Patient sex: M
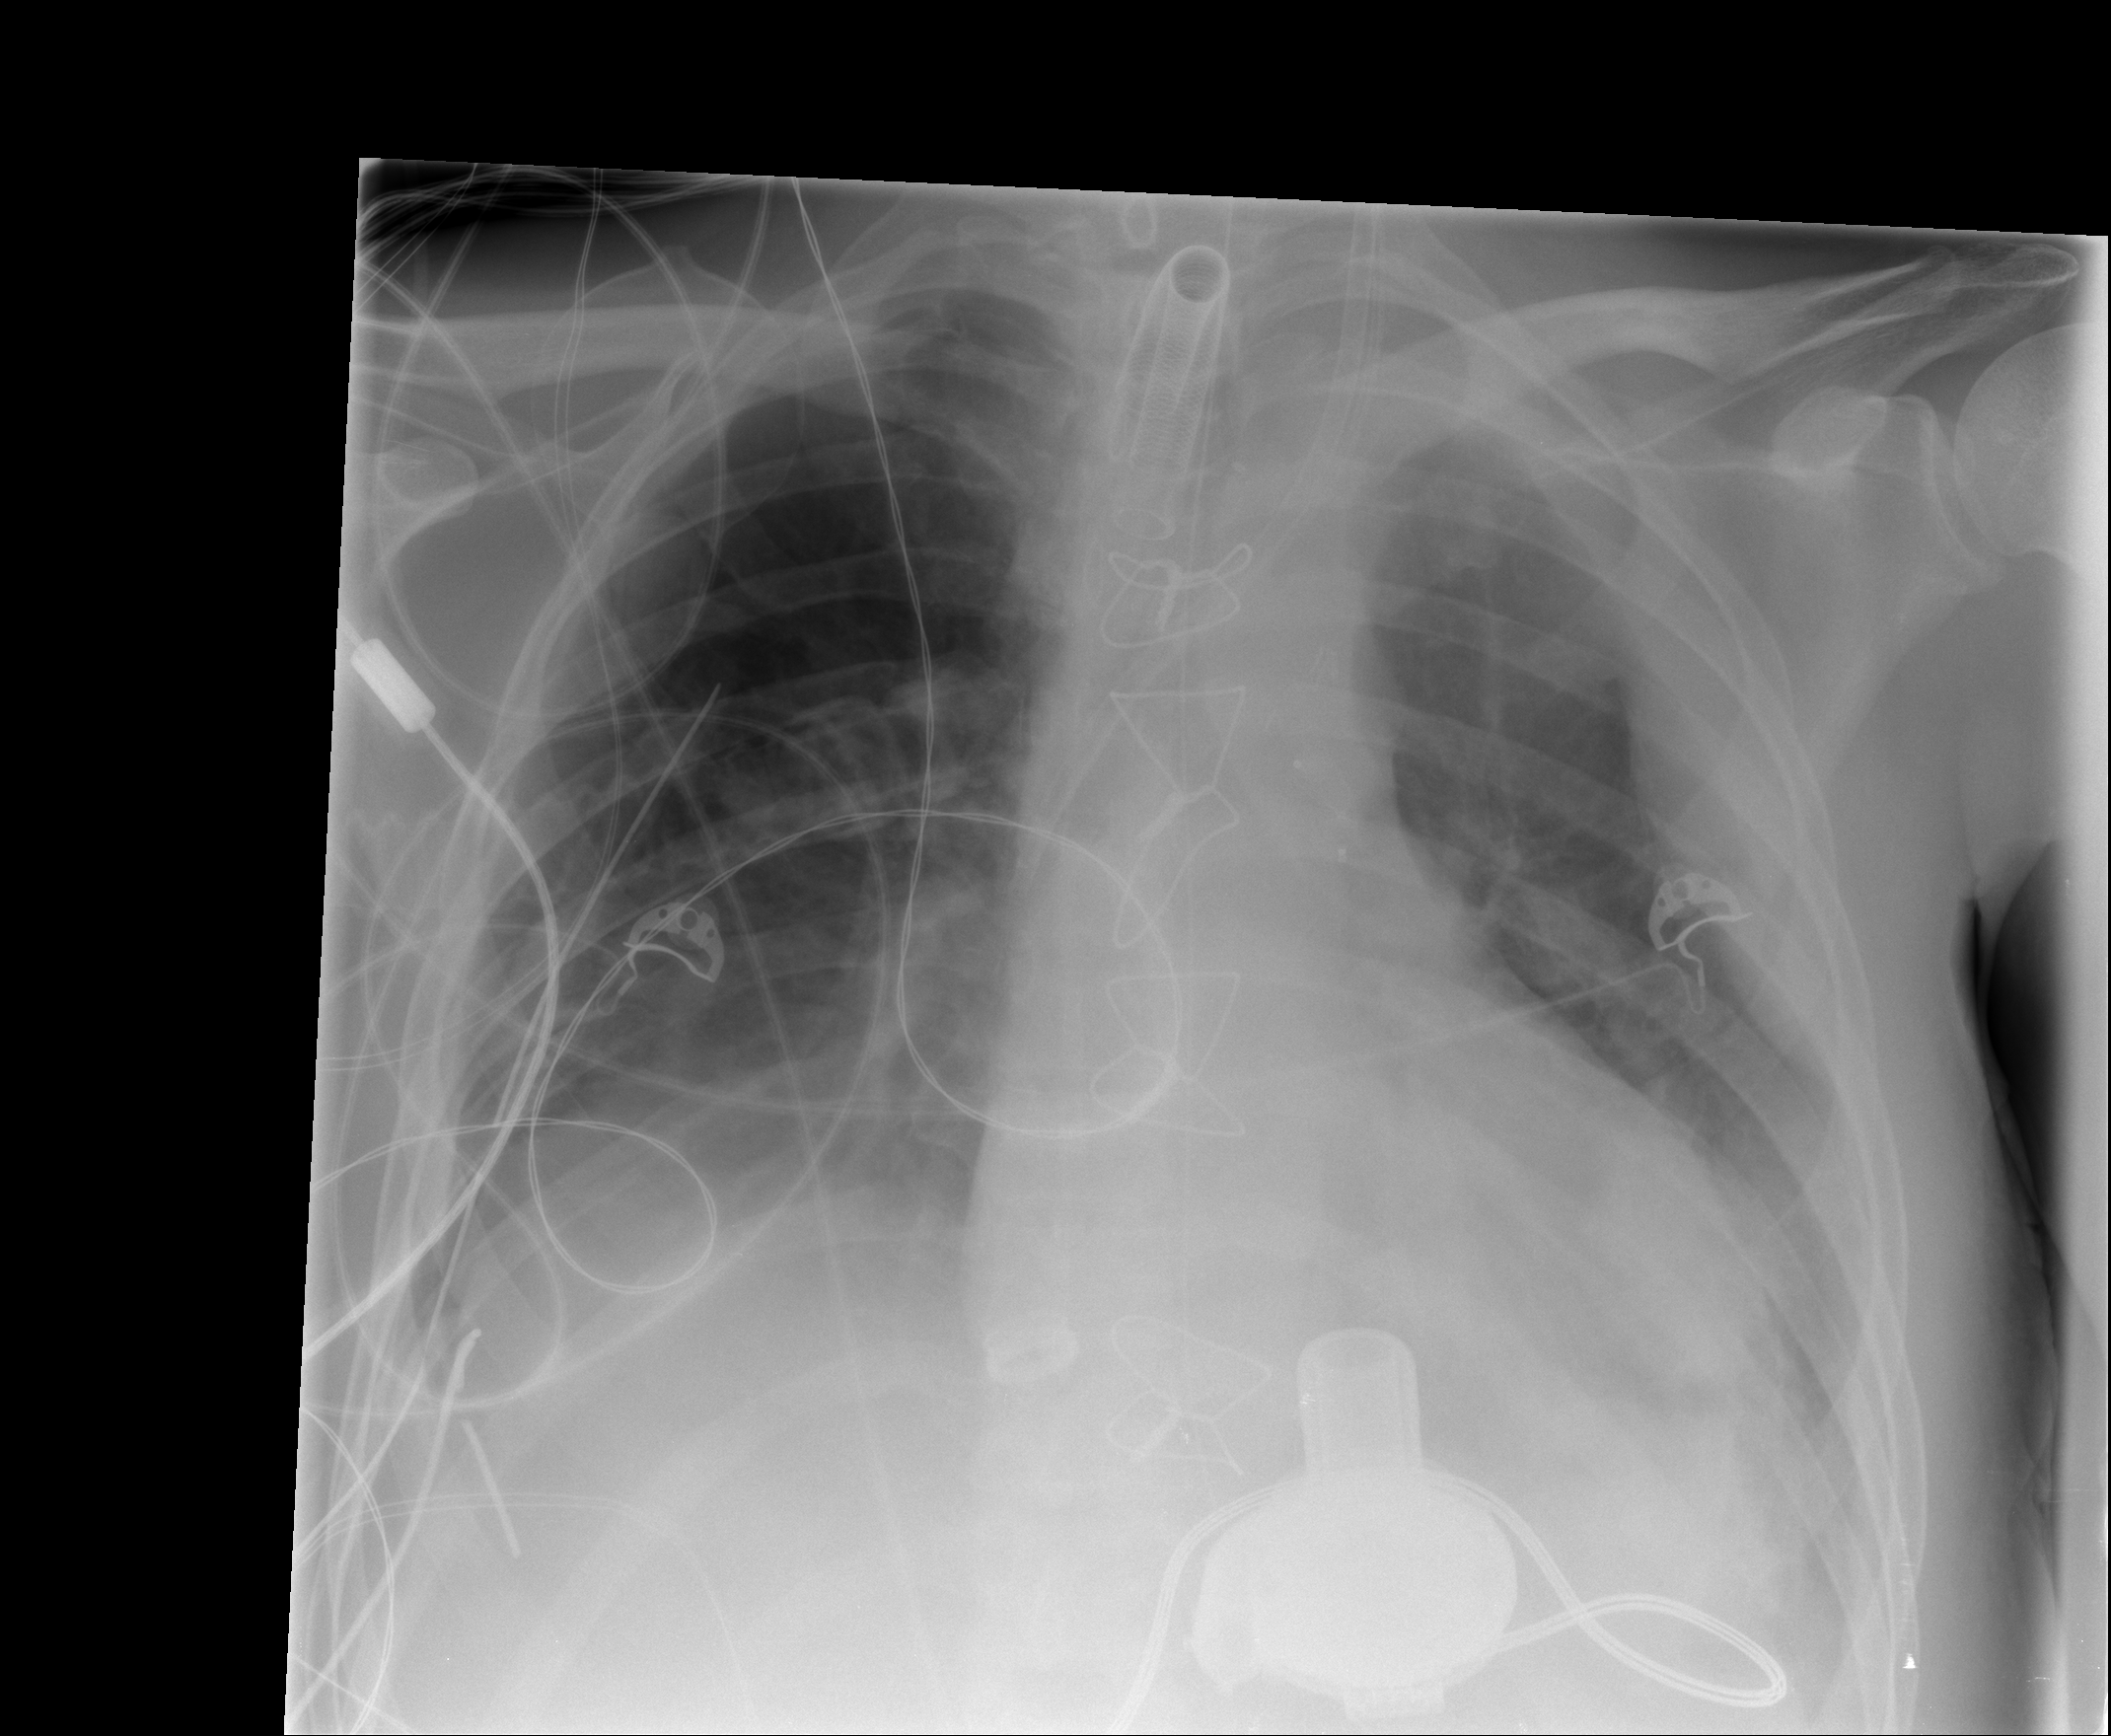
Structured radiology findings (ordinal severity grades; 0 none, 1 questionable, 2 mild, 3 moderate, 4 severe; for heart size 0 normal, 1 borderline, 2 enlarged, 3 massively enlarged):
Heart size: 1
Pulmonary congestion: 1
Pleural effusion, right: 2
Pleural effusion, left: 3
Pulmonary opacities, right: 0
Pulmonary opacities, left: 2
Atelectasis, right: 3
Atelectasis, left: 3